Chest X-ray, AP view. Patient: 52 years old, sex M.
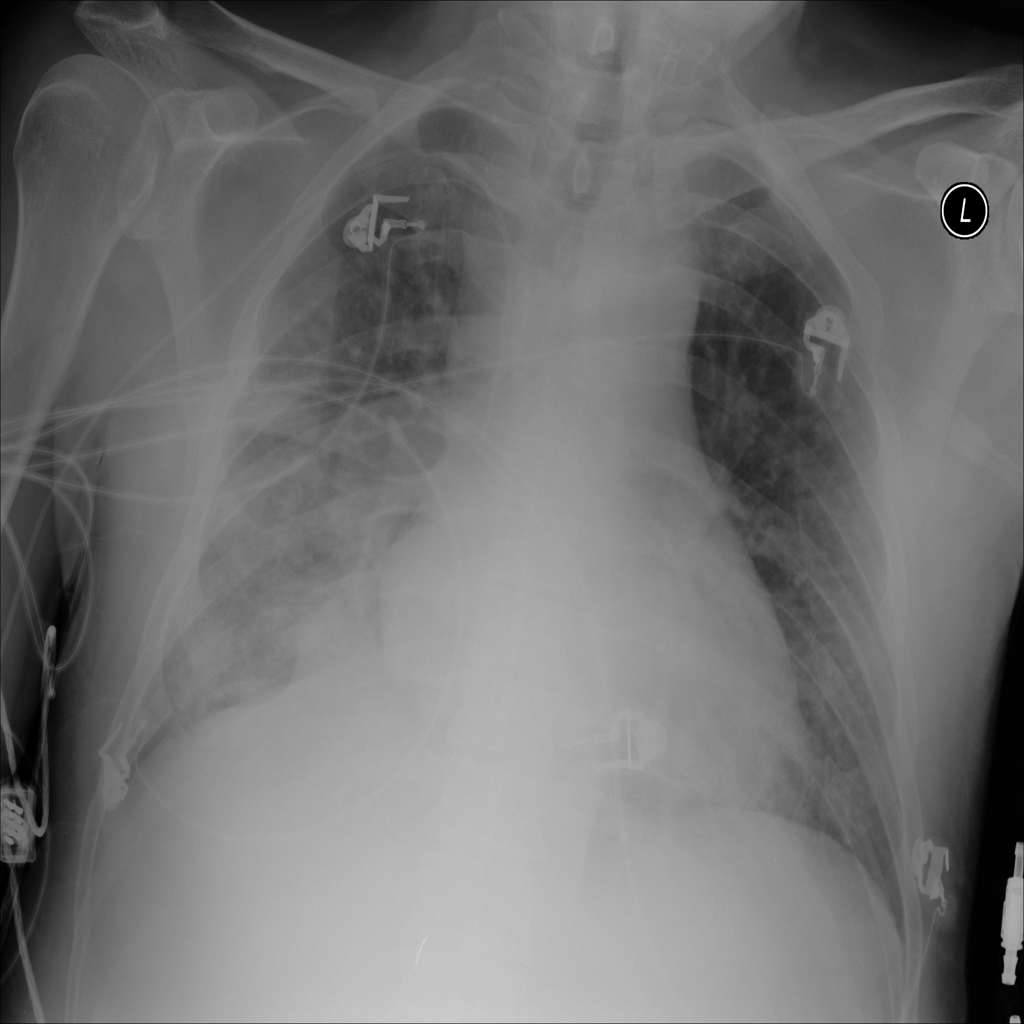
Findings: No Finding